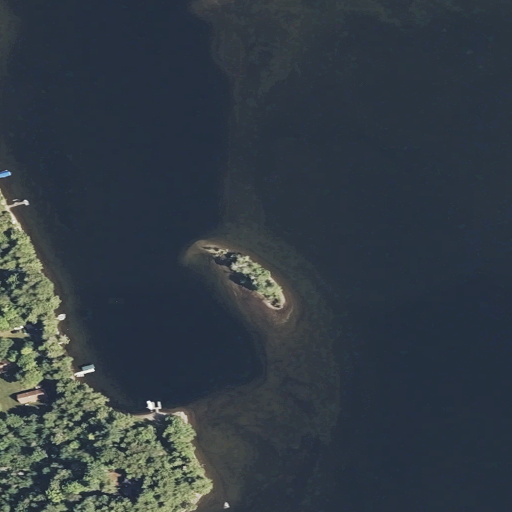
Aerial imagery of island in Maine named Sand Island containing open water, evergreen forest, mixed forest, open development, herbaceous wetlands, and woody wetlands